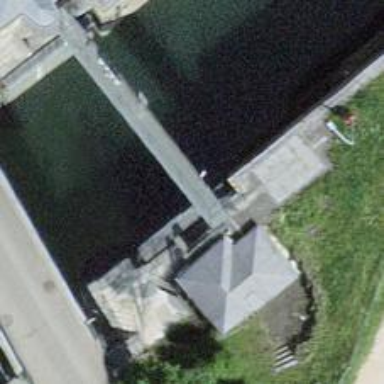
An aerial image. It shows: Lock gate along waterway.